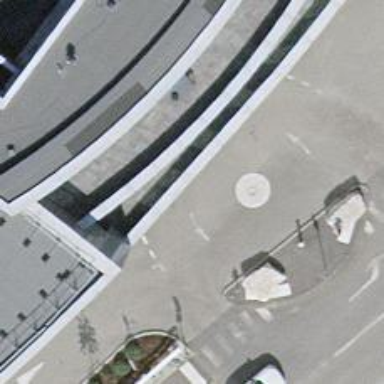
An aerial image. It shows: Entrance to multi-storey parking facility.